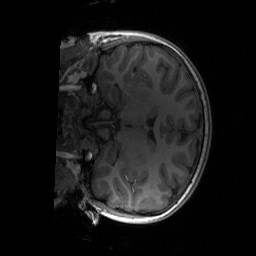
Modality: T1w
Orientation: coronal
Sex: female
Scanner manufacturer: siemens
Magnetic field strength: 3 T
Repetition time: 1.9 s
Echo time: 0.00243 s